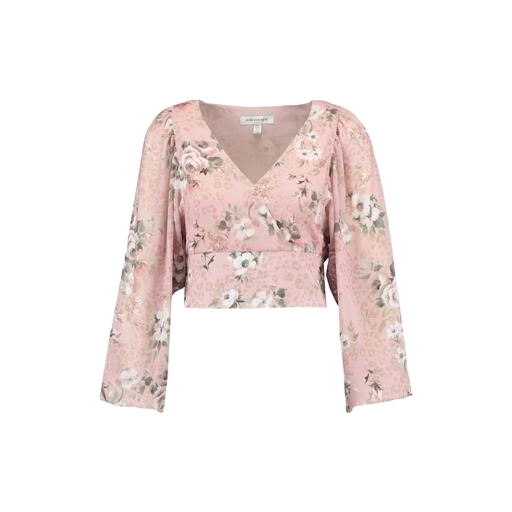
pink floral-print top, pink floral-print blouse, pink floral-print shirt, white background